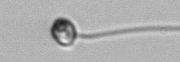
Label: flagellate